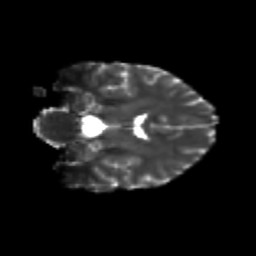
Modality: T2w
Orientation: coronal
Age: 24
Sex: female
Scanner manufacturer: siemens
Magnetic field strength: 3 T
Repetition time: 3.5 s
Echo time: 0.113 s